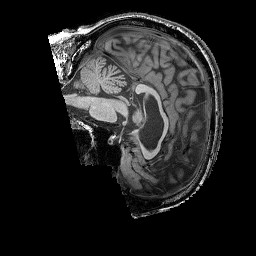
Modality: T1w
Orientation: sagittal
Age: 56
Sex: male
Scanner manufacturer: siemens
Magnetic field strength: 3 T
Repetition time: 2.25 s
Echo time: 0.00411 s